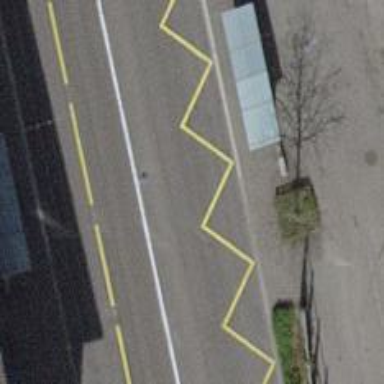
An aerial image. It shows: Trolleybus stop position for public transport.